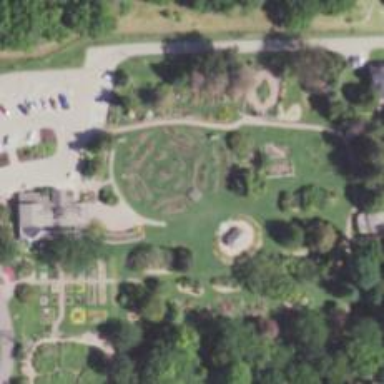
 typically filled with variety of plant species."